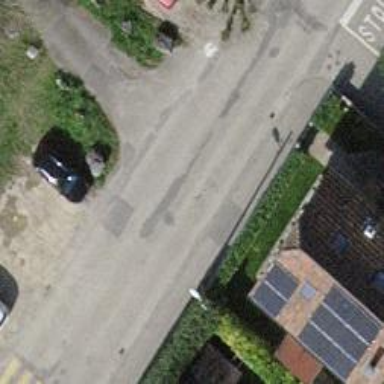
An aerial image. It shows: Unmarked crossing on asphalt footway.